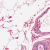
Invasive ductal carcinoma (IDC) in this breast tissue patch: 0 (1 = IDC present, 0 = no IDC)